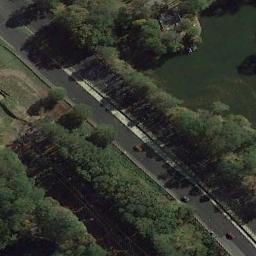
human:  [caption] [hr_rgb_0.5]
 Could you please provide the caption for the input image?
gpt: There are many houses on both sides of the highway .

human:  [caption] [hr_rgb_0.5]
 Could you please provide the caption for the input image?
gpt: A straight freeway goes through the lawn with some trees and some cars are driving on the freeway .

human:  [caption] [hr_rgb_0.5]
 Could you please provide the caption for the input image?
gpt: The freeway is between the grass and some trees .

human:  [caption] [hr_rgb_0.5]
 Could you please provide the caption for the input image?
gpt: There are large green lawns and green trees around the freeway, And there are several cars on the freeway .

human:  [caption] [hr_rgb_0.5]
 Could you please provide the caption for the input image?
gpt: There are some green trees and a lake beside the freeway .